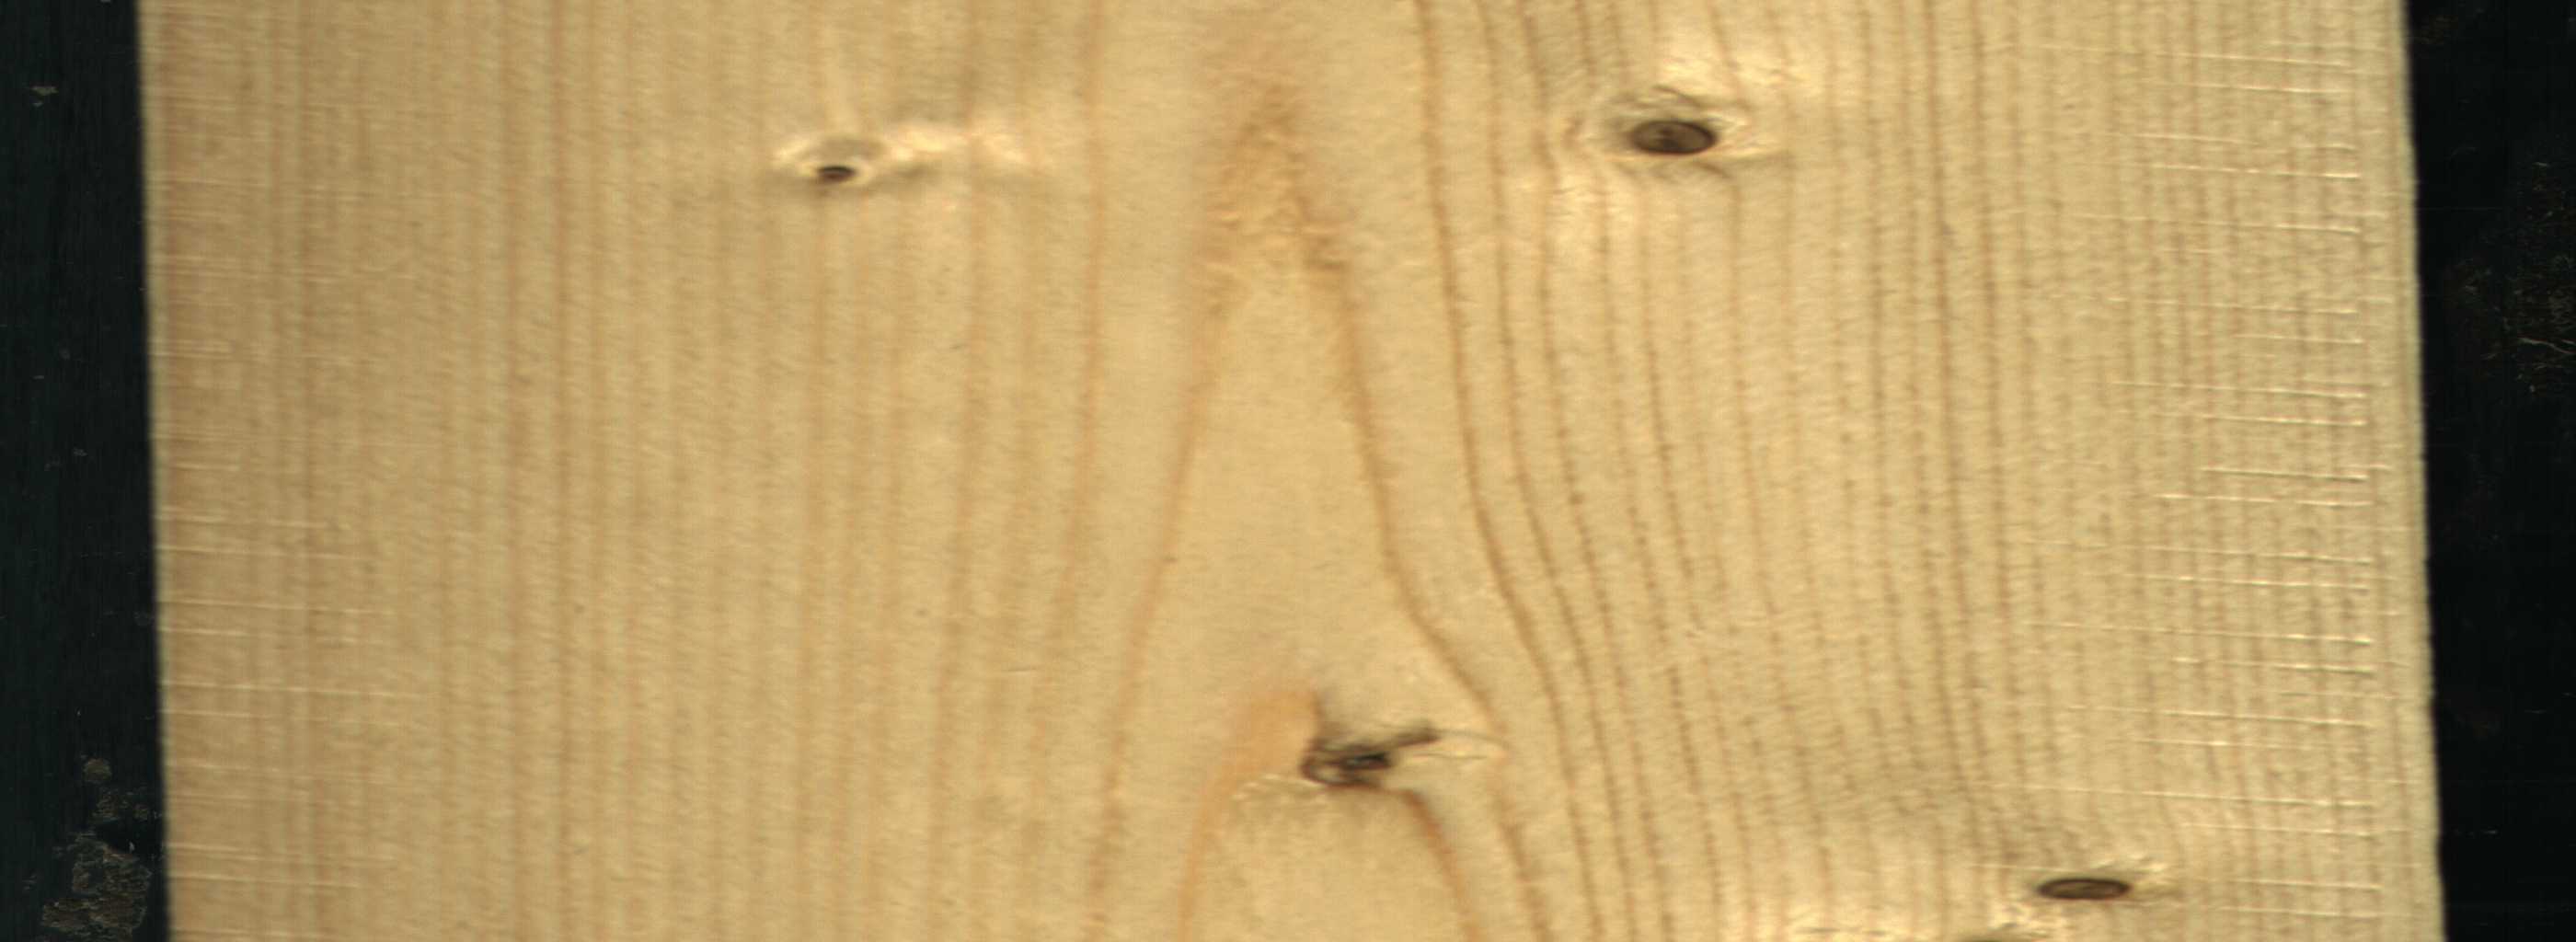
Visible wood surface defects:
Live_Knot
Live_Knot
Live_Knot
Live_Knot